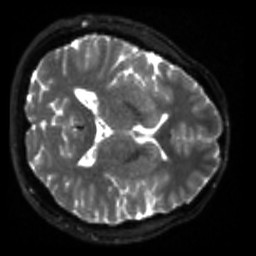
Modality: sbref
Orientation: axial
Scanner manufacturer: siemens
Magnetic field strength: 3 T
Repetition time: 4 s
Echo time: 0.0594 s